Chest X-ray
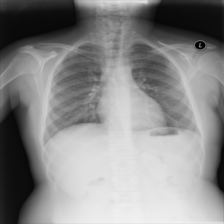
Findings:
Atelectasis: negative
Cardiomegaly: negative
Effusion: negative
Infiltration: negative
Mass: negative
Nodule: negative
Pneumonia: negative
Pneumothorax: negative
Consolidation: negative
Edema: negative
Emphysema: negative
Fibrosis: negative
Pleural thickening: negative
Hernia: negative